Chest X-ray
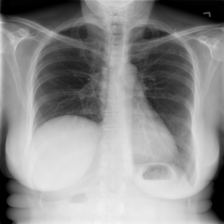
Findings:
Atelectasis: negative
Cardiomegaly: negative
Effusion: negative
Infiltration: negative
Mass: negative
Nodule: negative
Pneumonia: negative
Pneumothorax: negative
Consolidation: negative
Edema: negative
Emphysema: negative
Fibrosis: negative
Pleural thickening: negative
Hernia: negative